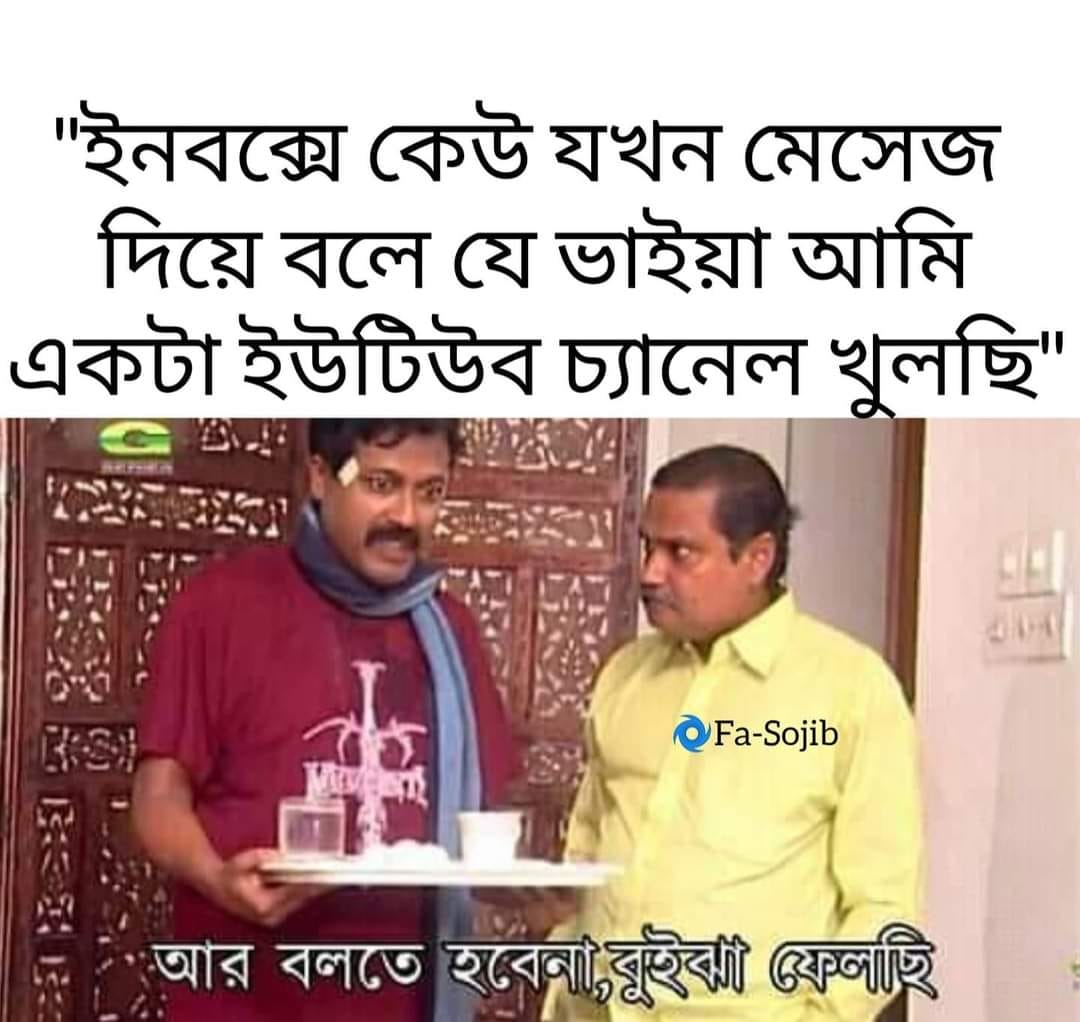
Caption: "ইনবক্সে কেউ যখন মেসেজ দিয়ে বলে যে ভাইয়া আমি একটা ইউটিউব চ্যানেল খুলছি"     আর বলতে হবেনা, বুইঝা ফেলছি
Label: hate